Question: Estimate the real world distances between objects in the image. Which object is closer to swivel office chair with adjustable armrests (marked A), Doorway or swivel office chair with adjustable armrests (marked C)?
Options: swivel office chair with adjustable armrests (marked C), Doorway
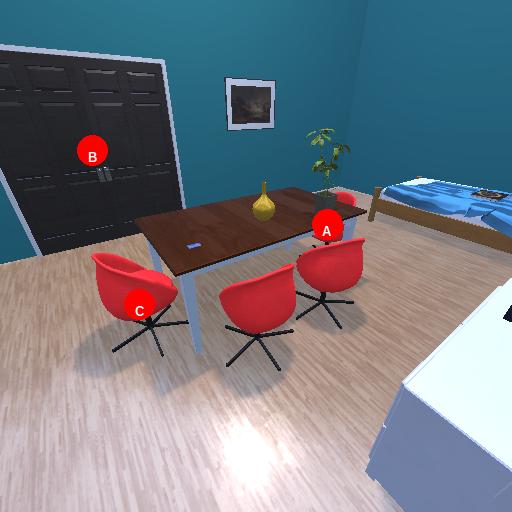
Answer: swivel office chair with adjustable armrests (marked C)